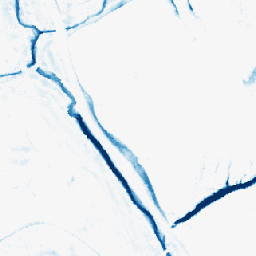
Category: morphological
Decomposition family: morphological_rect
Decomposition parameters: operation: closing
width: 10
height: 10
Upsampling method: area
Upsampling parameters: scale: 8
Upsampling scale: 8